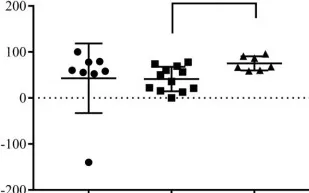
Analysis of the influences of different types of disc herniation on estimated pain/functional outcomes after IDB treatment. ODI from each group were determined. The characteristics of disc herniation were classified into three groups, including two types of contained discs (within the annulus and up to the outer layer of the annulus) and extruded discs. VAS: visual analogue scale; ODI: Oswestry disability index.
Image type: pathology (fish)